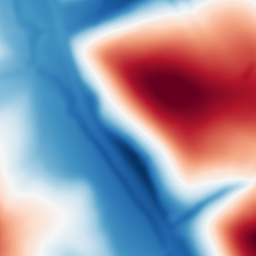
Category: multiscale
Decomposition family: dog
Decomposition parameters: sigma_low: 3
sigma_high: 100
Upsampling method: sinc_blackman
Upsampling parameters: scale: 2
kernel_size: 8
Upsampling scale: 2